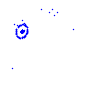
Particle: proton